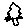
Label: tree